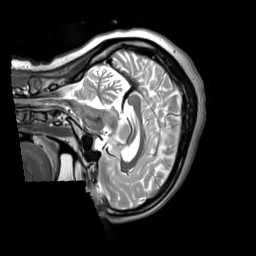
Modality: T2w
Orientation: sagittal
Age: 26
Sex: female
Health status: ill
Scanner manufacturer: siemens
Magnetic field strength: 3 T
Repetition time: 2.8 s
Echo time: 0.326 s